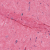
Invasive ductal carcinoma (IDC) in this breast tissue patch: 0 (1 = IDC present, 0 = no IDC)